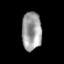
Tissue: prostate
Cell type: T cells
Senescence score: 0.2972
Nuclear area (px): 744
Mean DAPI intensity: 157.702